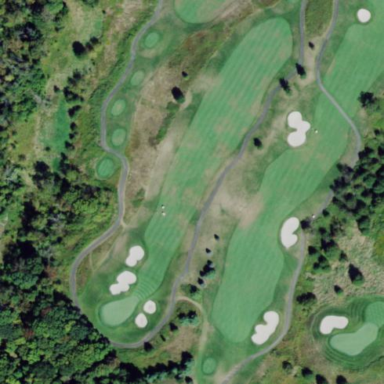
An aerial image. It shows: Rough area on grassy golf course.